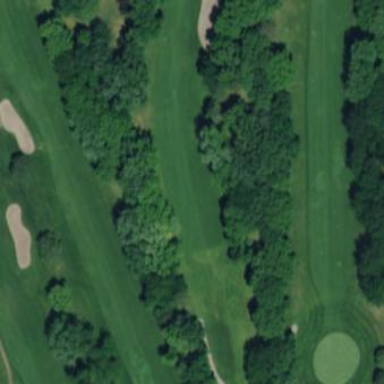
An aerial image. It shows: Grassy area designated as golf fairway.